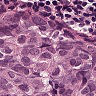
Metastatic tissue present: yes